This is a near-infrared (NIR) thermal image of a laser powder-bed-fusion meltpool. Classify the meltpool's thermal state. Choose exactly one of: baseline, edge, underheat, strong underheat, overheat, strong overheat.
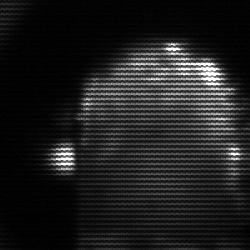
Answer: baseline